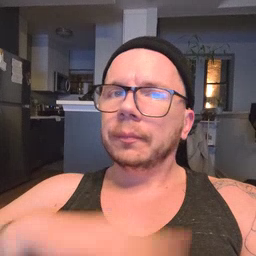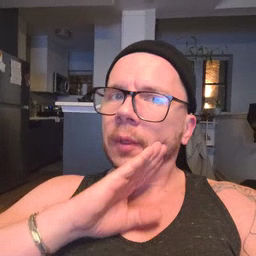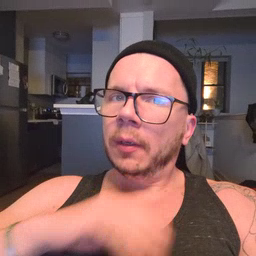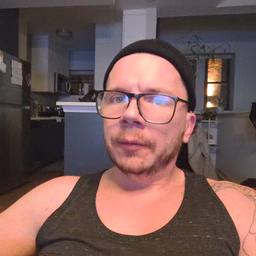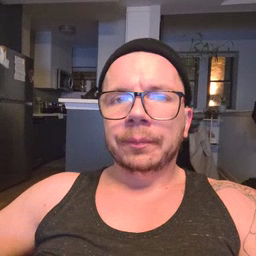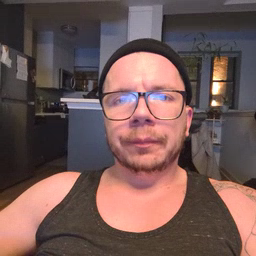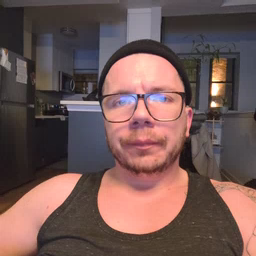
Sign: bed